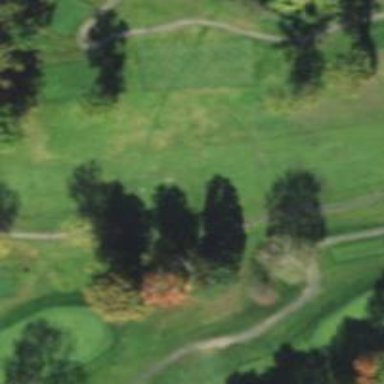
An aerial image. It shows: Path for both roads and golfers.